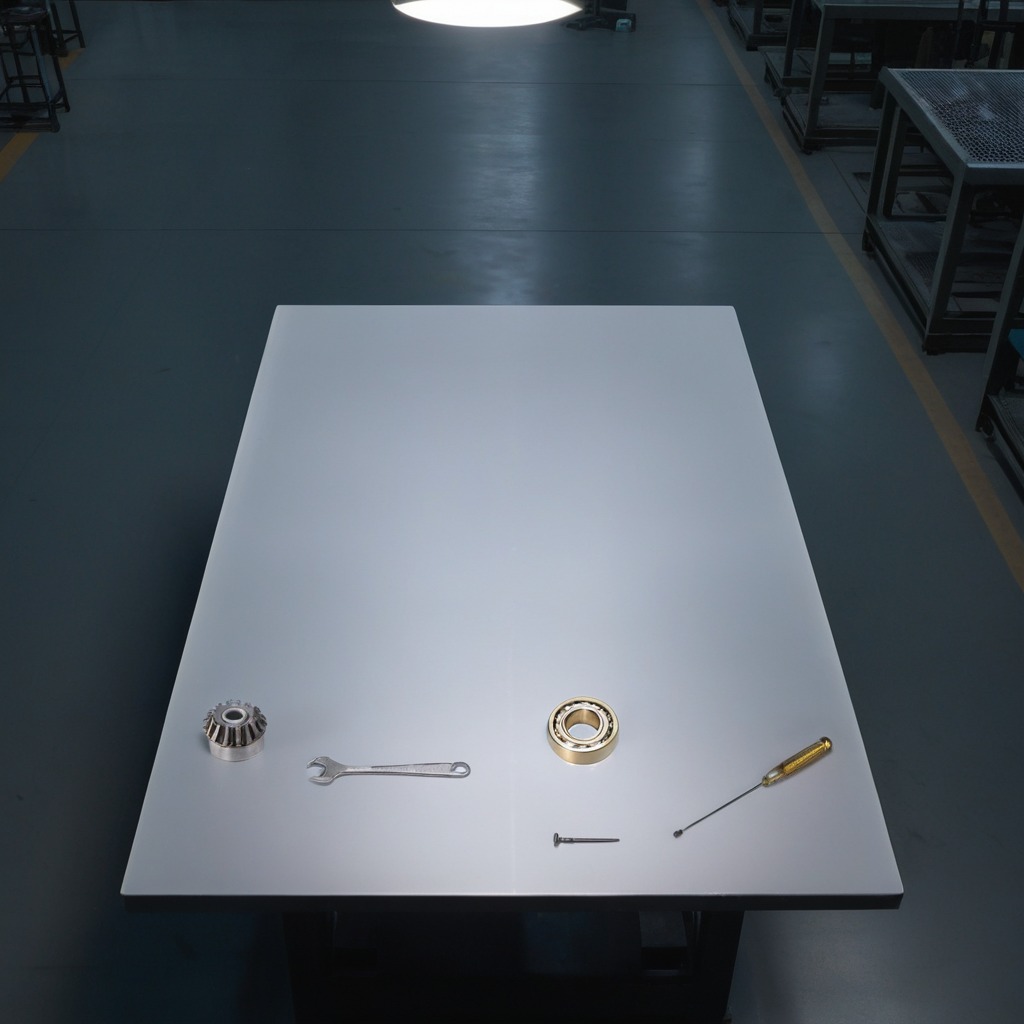
A ball bearing, a gear, a screwdriver, and a wrench are lying on the tabletop.